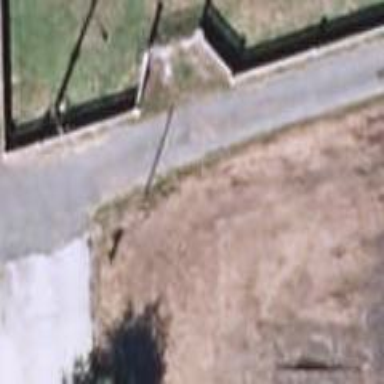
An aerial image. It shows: Fence.